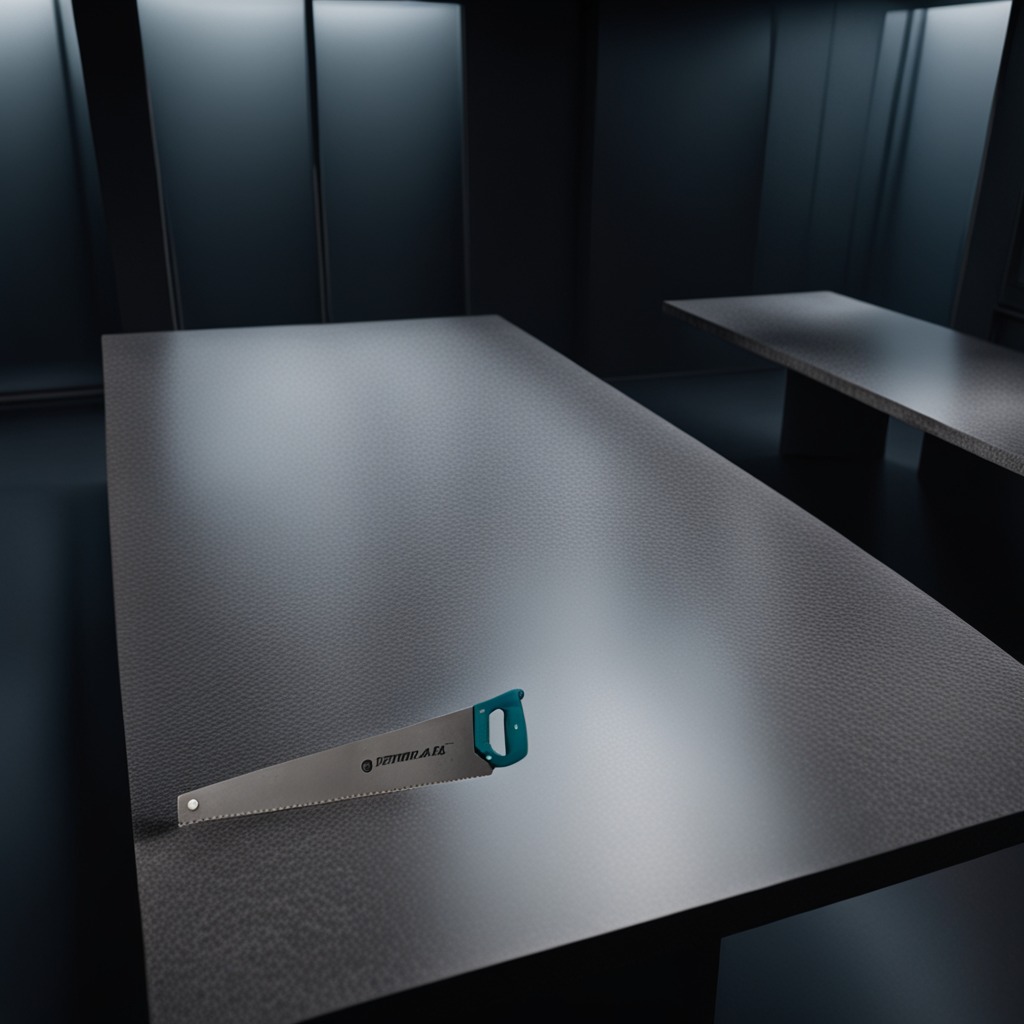
A metal saw is lying on a clean granite table inside a workshop at night.